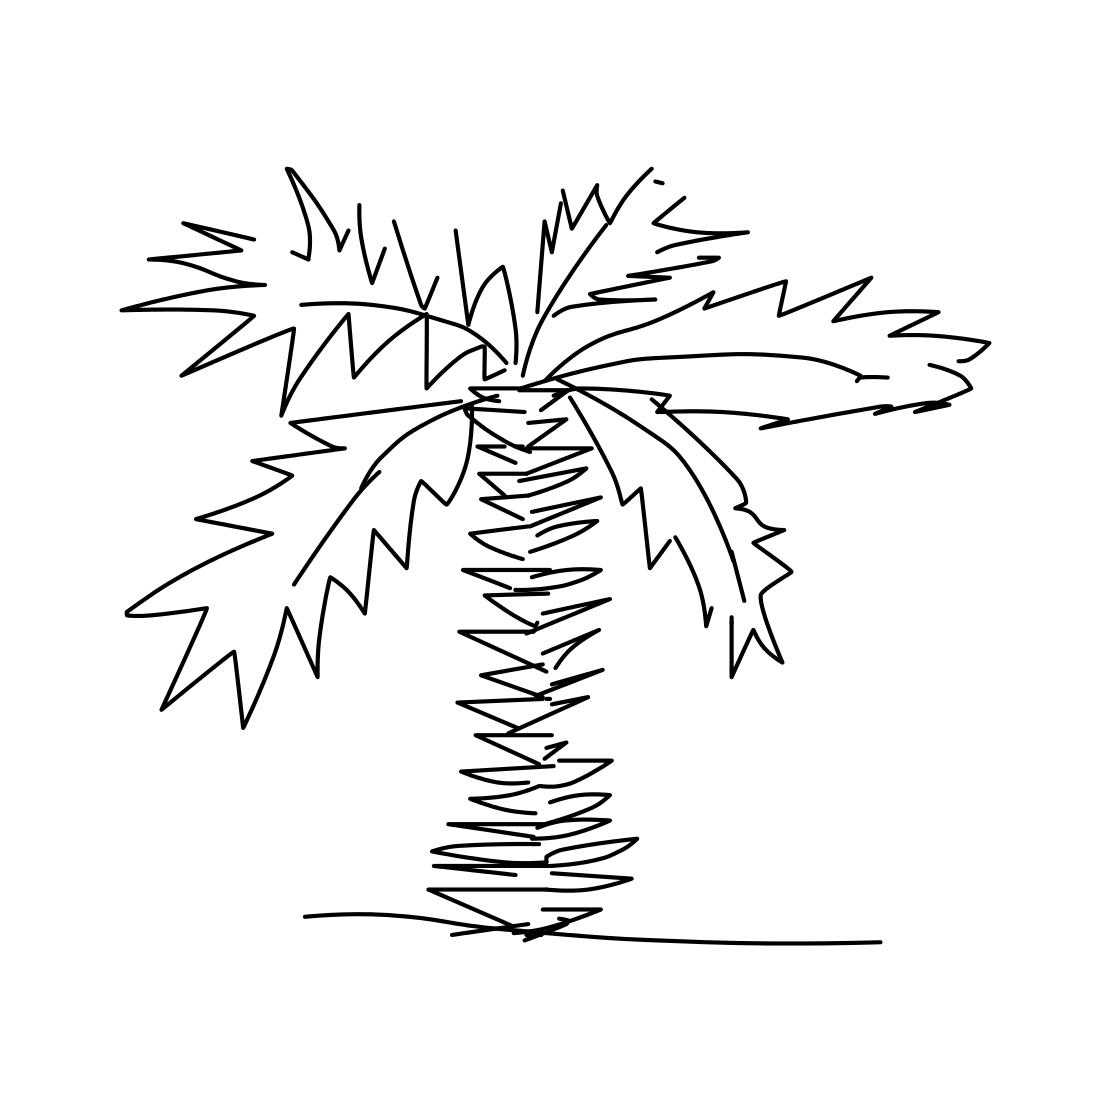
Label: palm tree